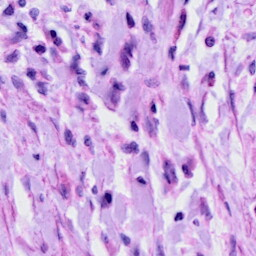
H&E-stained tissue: Cervix